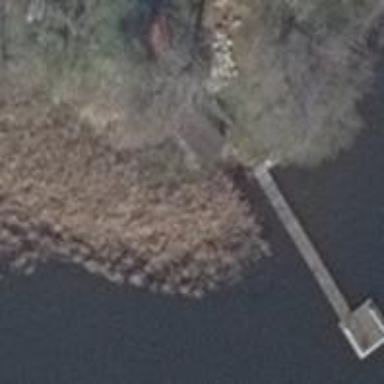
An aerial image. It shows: Man-made pier.